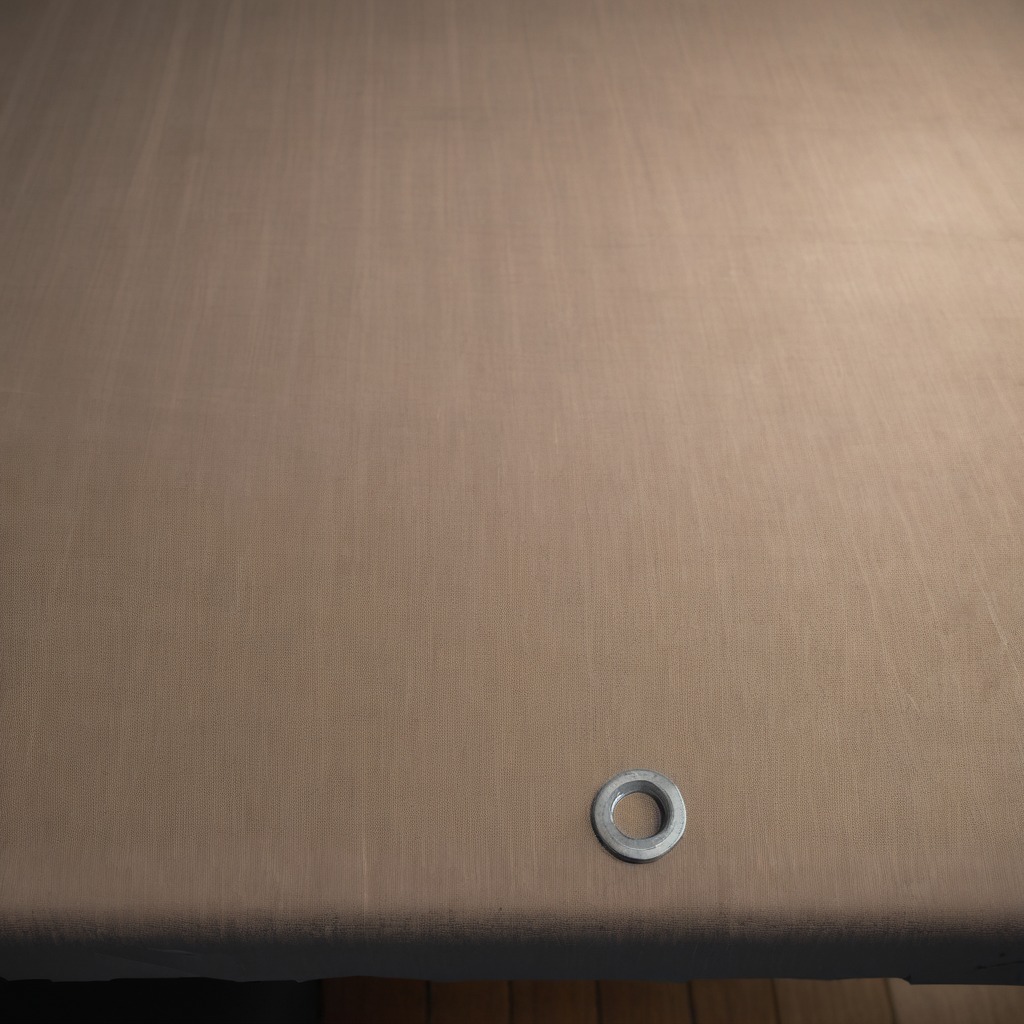
A metal nut is lying on the wooden table.